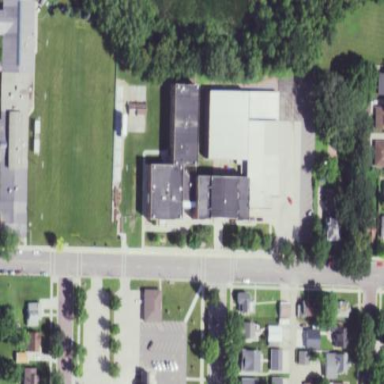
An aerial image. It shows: School building.